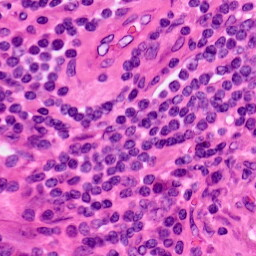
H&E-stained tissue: Lung